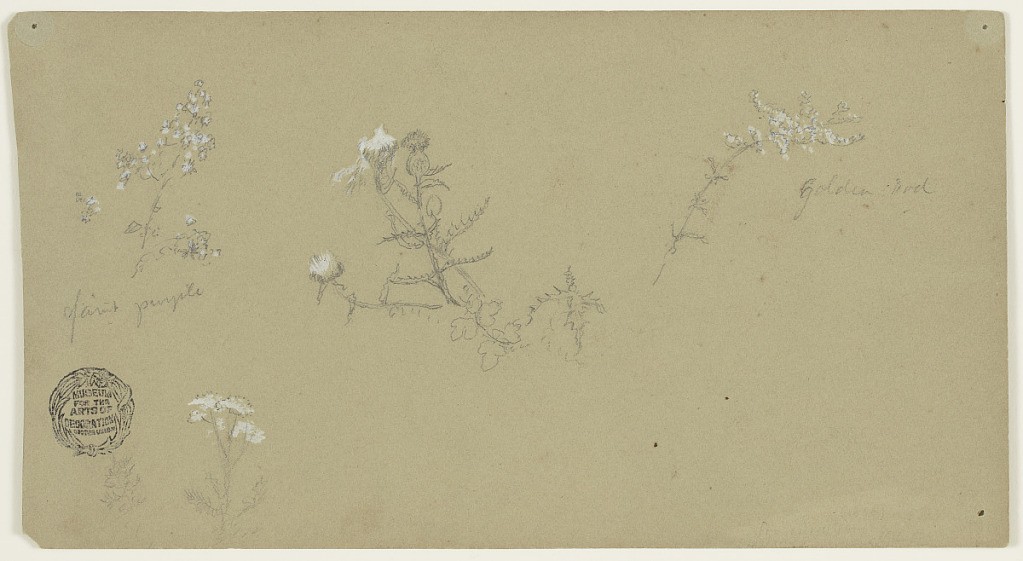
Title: Sketches of Flowering Plants
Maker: Frederic Edwin Church, American, 1826–1900
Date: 1856–73
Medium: Graphite, brush and white gouache on gray-green wove paper
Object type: Drawing
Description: Botanical sketches showing views of four different plants. The upper parts of three thistle plants are visible at center and that of a goldenrod plant is shown at right. At upper and lower left, the tops of two flowering plants are loosely sketched.

Verso: Landscape sketch showing, at upper right, a faint and loose rendering of a rugged mountain range viewed obliquely. It has one prominent, sharp summit at its center.